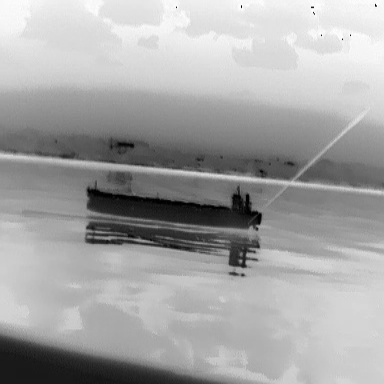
There is a liner in the infrared image.